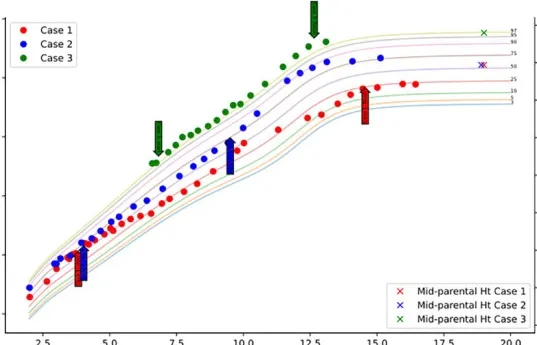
(C) Heights plotted throughout course of treatment over the standardized pediatric growth chart as published by the CDC. Initiation and termination of anastrozole treatment is indicated with arrows.
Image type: chart (chart)